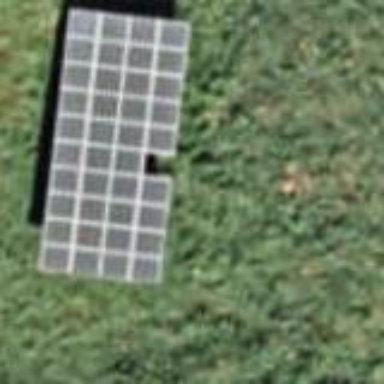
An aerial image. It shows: Solar photovoltaic panel generator.